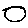
Label: circle